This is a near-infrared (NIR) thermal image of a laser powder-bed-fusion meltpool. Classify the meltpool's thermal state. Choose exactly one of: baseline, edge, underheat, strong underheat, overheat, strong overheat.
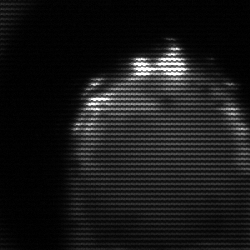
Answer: edge